七年级 · 画法几何学
小题8.0分)

如图, 平原上有 $A, B, C, D$ 四个村庄, 直线 $E F$ 是河岸.为解决当地缺水问题, 政府准备投资修建一个蓄水池.

(1)不考虑其他因素, 请你画图确定蓄水池点 $H$ 的位置, 使它到四个村庄的距离之和最小.

(2)现计划把河水引入蓄水池 $H$ 中, 怎样开渠最短?说明依据.
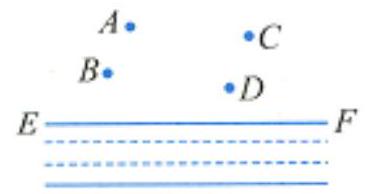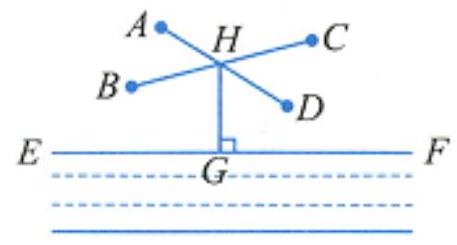
答案: (1)因为两点之间线段最短, 所以连结 $A D, B C$, 交于点 $H$ (如图), 则点 $H$ 为蓄水池的位置, 它到四个村庄的距离之和最小.(2)过点 $H$ 作 $H G \perp E F$, 垂足为 $G$ (如图), 沿 $H G$ 开渠最短, 依据: 直线外一点与直线上各点连结的所有线段中，垂线段最短.